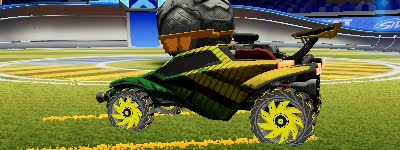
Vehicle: octane